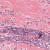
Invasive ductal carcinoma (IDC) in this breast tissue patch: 1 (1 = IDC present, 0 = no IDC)